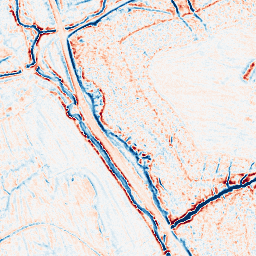
Category: edge_preserving
Decomposition family: bilateral
Decomposition parameters: d: 9
sigma_color: 100
sigma_space: 50
Upsampling method: bicubic_3x
Upsampling parameters: scale: 3
Upsampling scale: 3